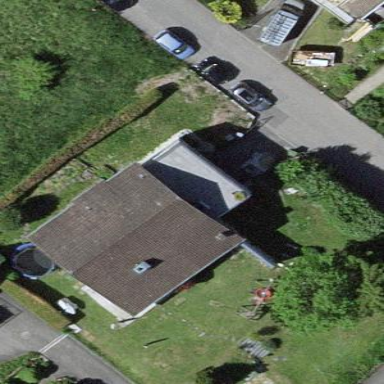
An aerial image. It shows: Simple house.